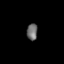
Tissue: lung
Cell type: Myeloid cells
Senescence score: 0.5678
Nuclear area (px): 177
Mean DAPI intensity: 106.463